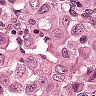
Metastatic tissue present: yes